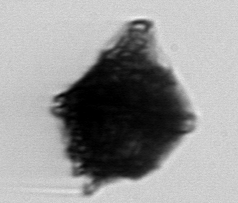
Label: Gonyaulax